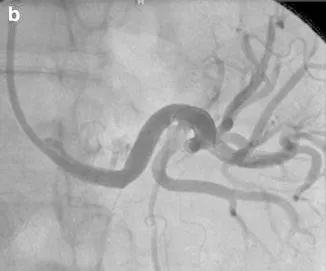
B; Renal angiography after PTRA.
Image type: radiology (ct)